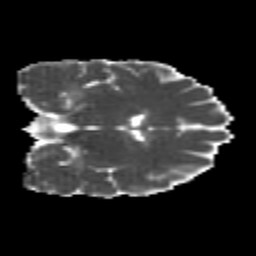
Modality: MD
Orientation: coronal
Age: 22
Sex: male
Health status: healthy
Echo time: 0.074 s